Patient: sex M, age 30
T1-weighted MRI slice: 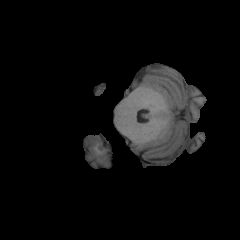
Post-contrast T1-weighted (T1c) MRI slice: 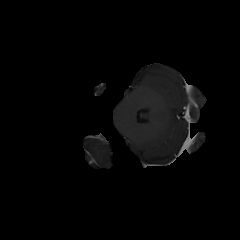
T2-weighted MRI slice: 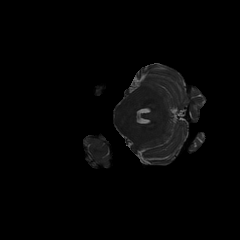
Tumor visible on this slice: no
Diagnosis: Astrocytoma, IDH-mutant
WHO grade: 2